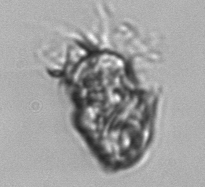
Label: Strombidium_inclinatum